Field crop: maize
Growth stage: 2
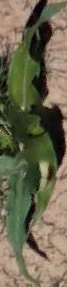
Species: maize